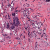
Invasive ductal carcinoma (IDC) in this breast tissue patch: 1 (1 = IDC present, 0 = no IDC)